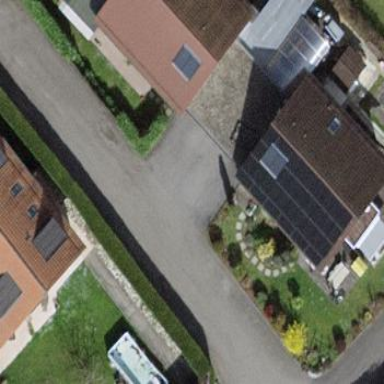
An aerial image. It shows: View of roof of building.